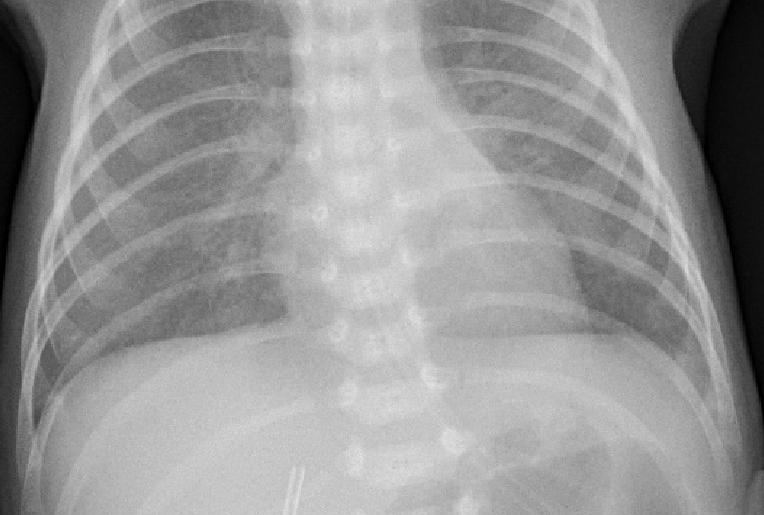
Diagnosis: PNEUMONIA